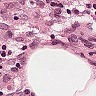
Metastatic tissue present: no